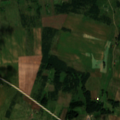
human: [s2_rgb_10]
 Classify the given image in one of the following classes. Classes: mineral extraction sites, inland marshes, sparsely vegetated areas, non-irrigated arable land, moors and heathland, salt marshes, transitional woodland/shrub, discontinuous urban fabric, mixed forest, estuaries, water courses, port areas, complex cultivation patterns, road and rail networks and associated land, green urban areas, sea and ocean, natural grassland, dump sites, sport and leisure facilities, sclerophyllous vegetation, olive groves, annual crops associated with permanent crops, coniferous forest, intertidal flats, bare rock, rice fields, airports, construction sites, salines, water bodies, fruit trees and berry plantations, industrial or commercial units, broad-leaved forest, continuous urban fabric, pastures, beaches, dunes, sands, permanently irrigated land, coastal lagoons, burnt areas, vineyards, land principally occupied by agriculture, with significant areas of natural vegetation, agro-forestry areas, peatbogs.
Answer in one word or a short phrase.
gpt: non-irrigated arable land, pastures, complex cultivation patterns, land principally occupied by agriculture, with significant areas of natural vegetation, transitional woodland/shrub